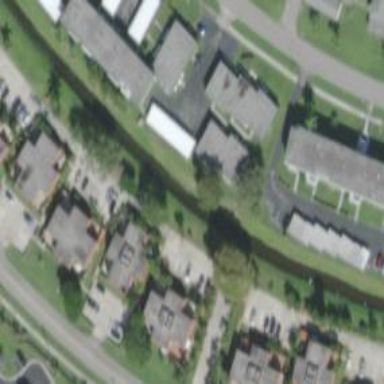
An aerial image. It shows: Canal.